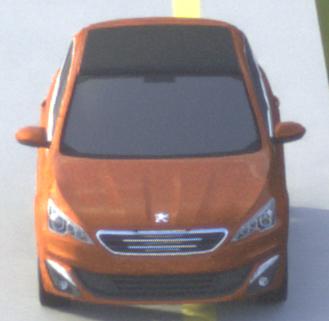
Make: Peugeot
Model: 308 VTi 82
Detailed model: 308 (II)
Model produced from: 2013/09
Model produced until: 2014/11
Doors: 5
Color: orange
Road condition: dry road
Daytime: morning or afternoon
Contrast: medium contrast